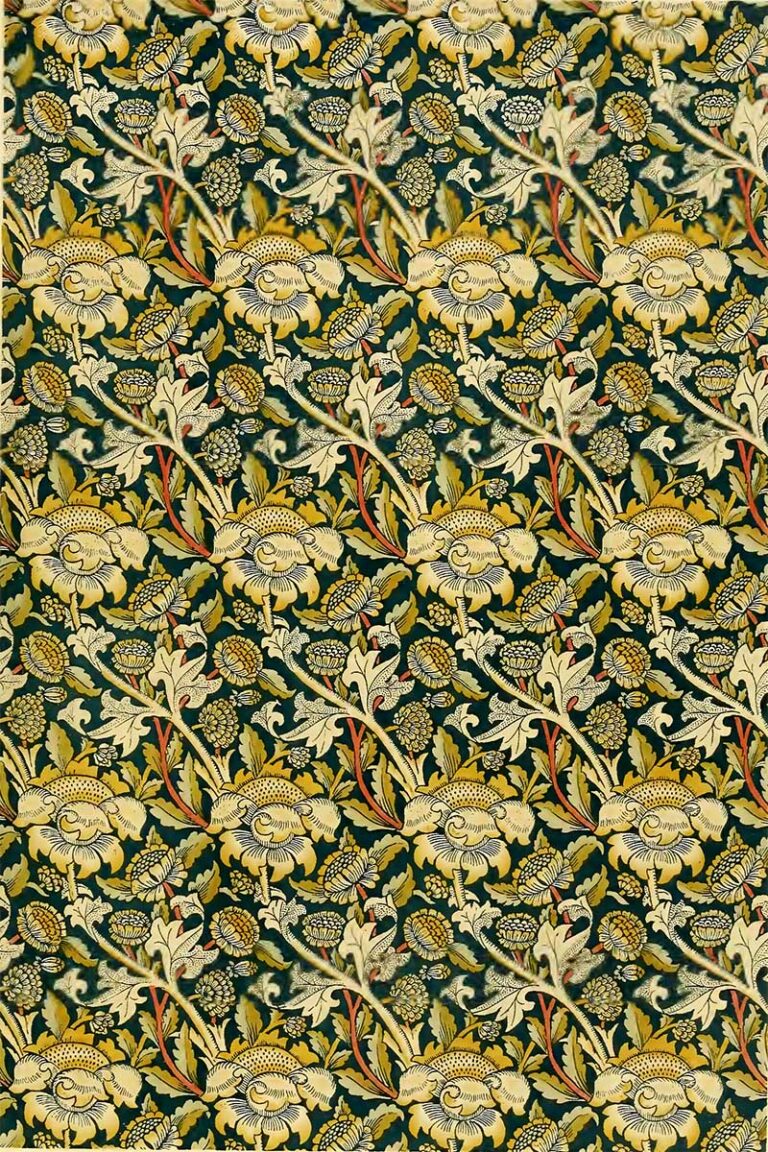
Design: Chintz-the-Wey
Year: 1884